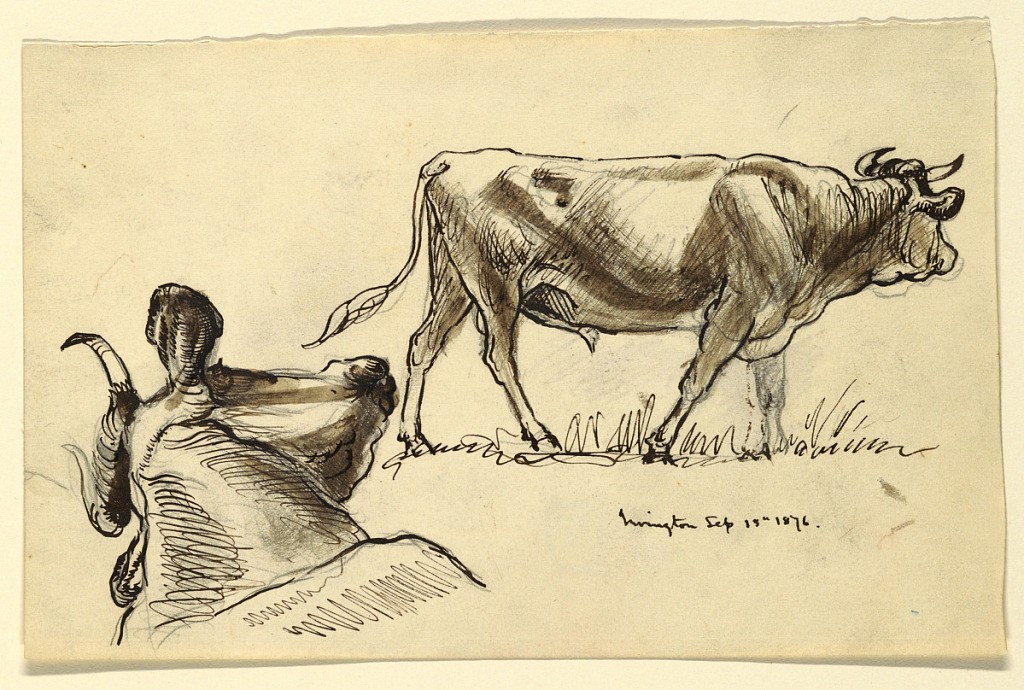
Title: Sketches of Cattle, Irvington
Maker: Samuel Colman, American, 1832–1920
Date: September 1876
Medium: Pen and black ink, brush and bistre wash, graphite on paper
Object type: Drawing
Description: At right, a walking steer turned toward right, with the head facing away from viewer. Lower left, oriented differently, the head shown from behind the right ear.